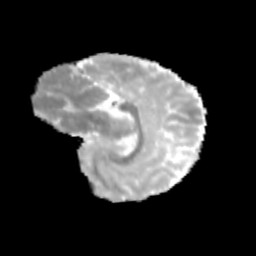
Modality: MD
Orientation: sagittal
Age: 12
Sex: female
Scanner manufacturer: siemens
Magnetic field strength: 3 T
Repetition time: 3.8 s
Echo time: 0.07 s